Question: I'm experimenting with Bluetooth connections on my Android and I need something on the other end that can respond. I only have one Android, but I could use the Bluetooth radio from my Windows laptop.
Is there a simple Windows app that accepts Bluetooth connections and lets me send text back and forth? Or is there perhaps a better way to do my testing?
---
Trevor solved my issue, but I'll elaborate a bit more for future reference. I added a COM port for incoming connections as follows:

I opened PuTTY on COM9 and I connected to my computer using the BlueTerm app on Android. I can now see the characters that are being sent.
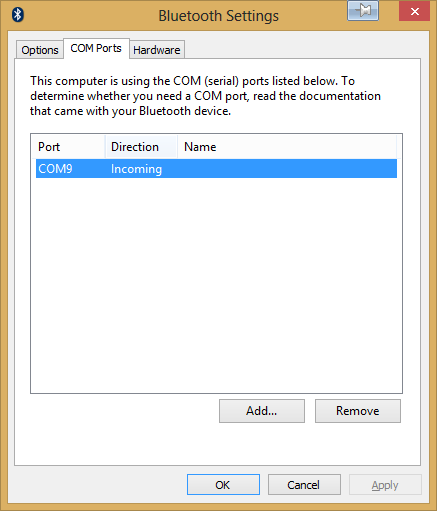
Answer: You can set up a Bluetooth virtual serial port on your Windows machine, and then use a terminal program (e.g. Hyperterminal, Termite, or whatever) to communicate plaintext through that virtual serial port.
For the Android side, you could initially use the BluetoothChat example.